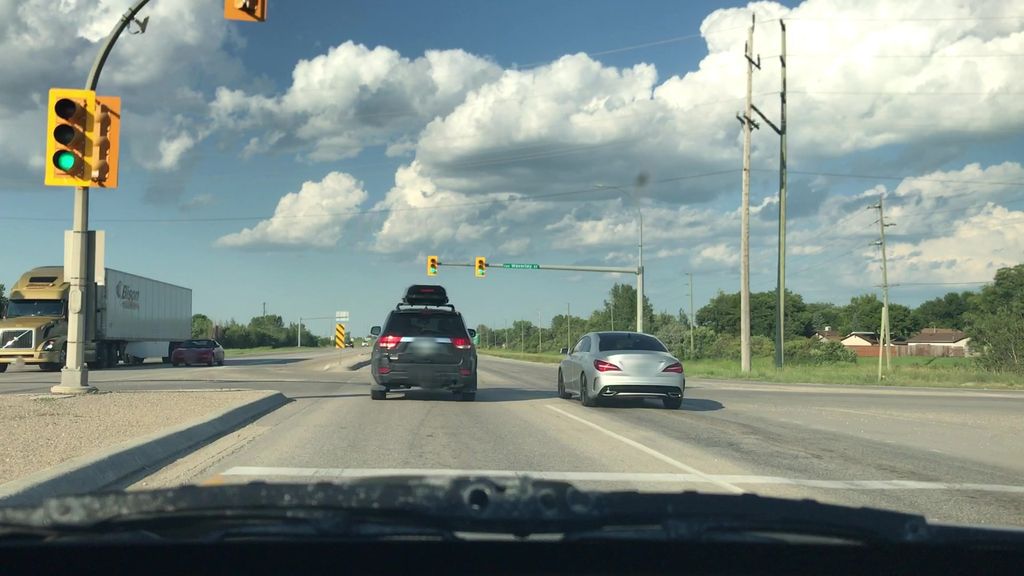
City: winnipeg